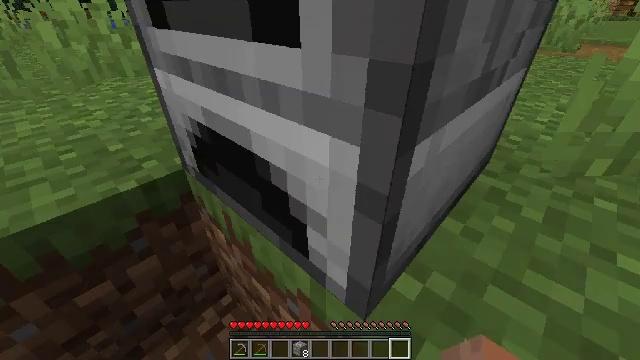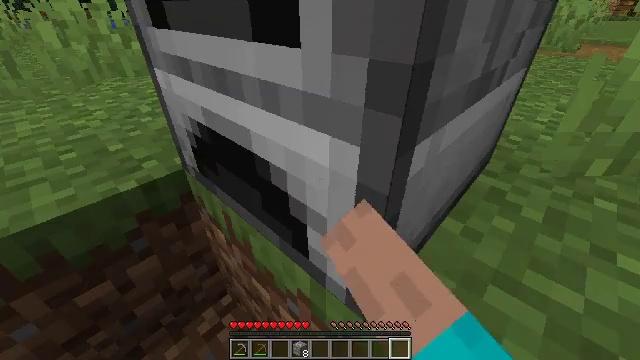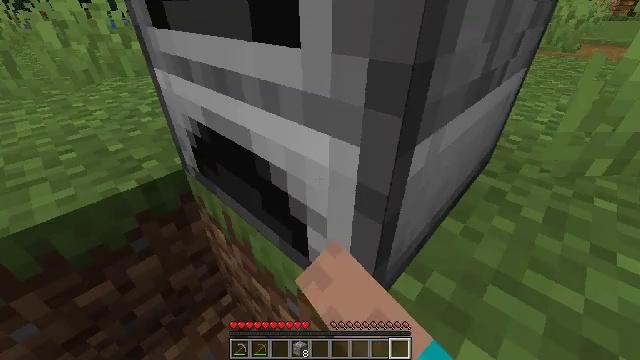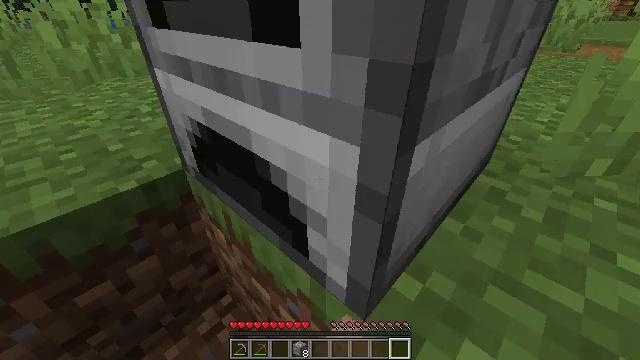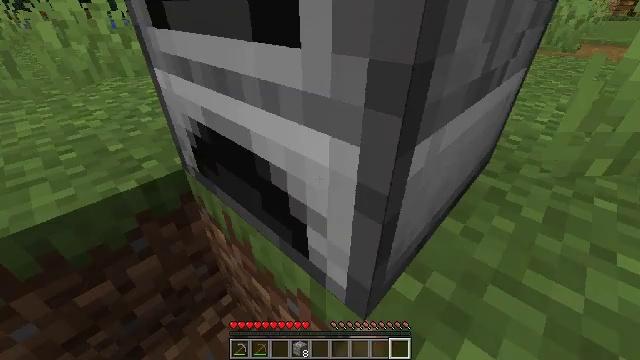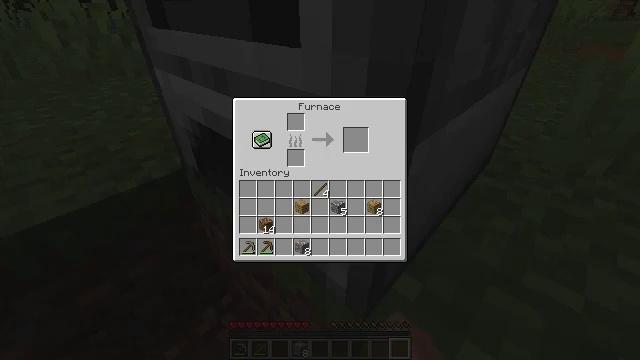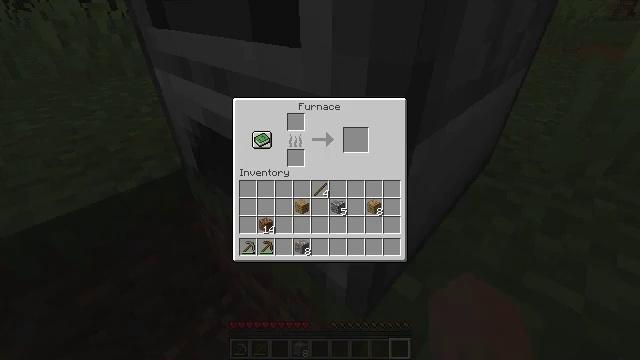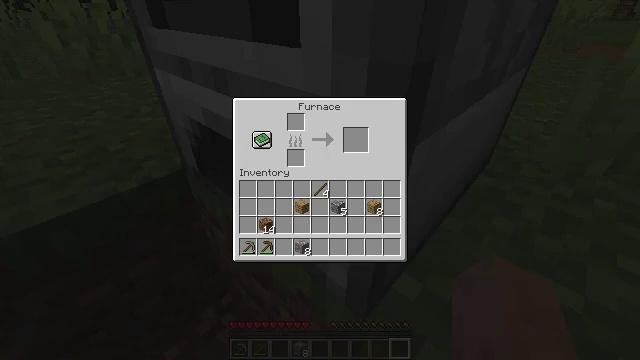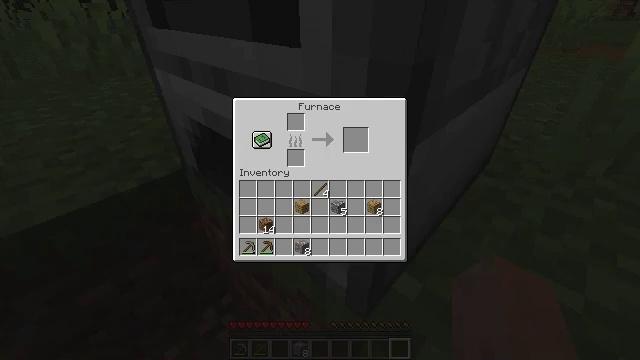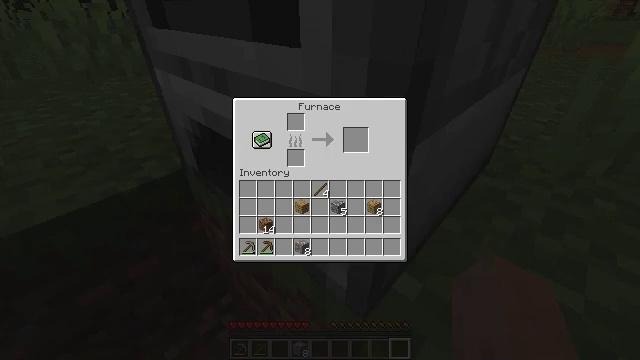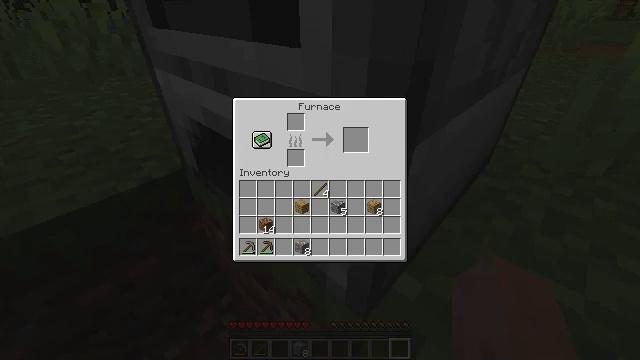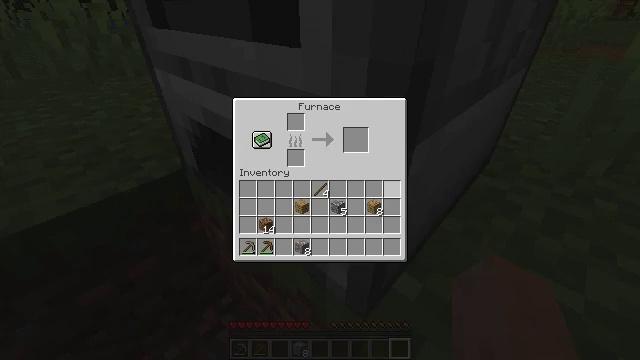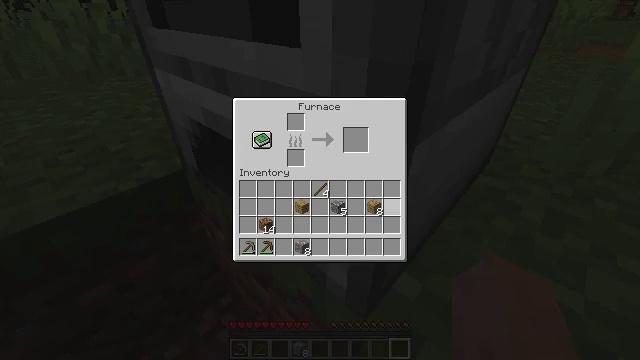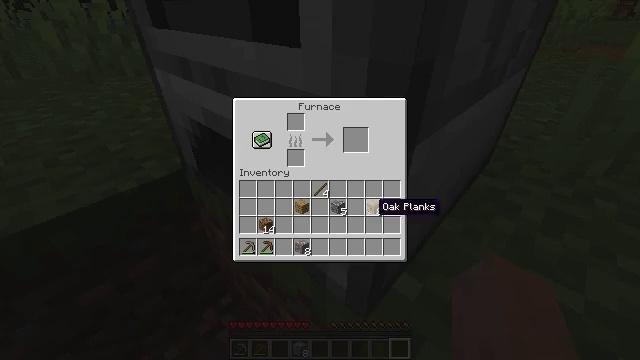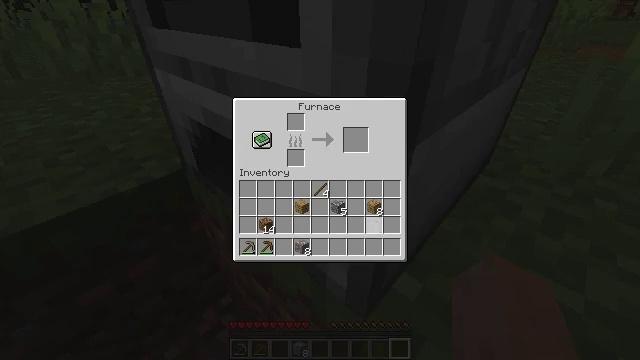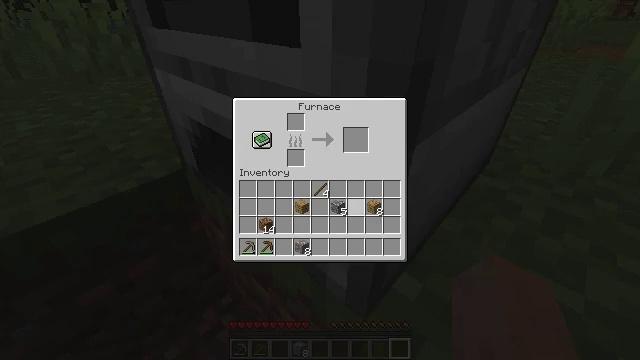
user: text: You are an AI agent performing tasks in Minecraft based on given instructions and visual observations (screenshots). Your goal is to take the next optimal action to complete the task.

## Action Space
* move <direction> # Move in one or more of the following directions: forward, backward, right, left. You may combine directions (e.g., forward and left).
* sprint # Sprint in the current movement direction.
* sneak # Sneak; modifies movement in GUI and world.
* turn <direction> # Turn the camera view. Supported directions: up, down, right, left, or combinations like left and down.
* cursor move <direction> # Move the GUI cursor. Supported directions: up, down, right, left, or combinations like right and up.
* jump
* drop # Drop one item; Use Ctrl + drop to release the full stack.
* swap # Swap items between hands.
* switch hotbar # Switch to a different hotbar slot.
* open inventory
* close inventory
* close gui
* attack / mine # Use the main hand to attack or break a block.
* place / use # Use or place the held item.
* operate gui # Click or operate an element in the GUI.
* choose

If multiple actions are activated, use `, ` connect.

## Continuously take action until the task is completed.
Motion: motion action
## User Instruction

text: Mine block fletching table.
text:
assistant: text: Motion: use / place
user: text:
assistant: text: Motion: use / place
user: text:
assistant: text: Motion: use / place
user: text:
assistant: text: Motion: no_op
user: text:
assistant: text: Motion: open gui
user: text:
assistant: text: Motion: no_op
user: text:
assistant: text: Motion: cursor move right and up
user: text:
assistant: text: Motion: cursor move right
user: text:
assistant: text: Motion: cursor move right
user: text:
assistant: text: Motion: cursor move down
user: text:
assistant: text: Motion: cursor move down
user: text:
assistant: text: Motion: sneak, cursor move left and down
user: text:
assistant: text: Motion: sneak, cursor move left and down
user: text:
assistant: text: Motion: sneak
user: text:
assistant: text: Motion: sneak, cursor move left
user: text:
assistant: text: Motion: sneak, cursor move left
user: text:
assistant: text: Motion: sneak
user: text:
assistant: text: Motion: sneak
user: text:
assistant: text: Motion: sneak
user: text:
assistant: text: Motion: sneak, cursor move left and down
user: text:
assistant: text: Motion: sneak, cursor move left and down
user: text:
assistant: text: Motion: sneak, cursor move left
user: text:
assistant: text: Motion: sneak, cursor move left
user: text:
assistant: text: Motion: sneak
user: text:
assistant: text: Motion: sneak
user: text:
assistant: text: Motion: cursor move right
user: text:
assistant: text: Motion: cursor move right
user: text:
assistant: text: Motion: no_op
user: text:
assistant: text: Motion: no_op
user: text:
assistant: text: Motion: no_op